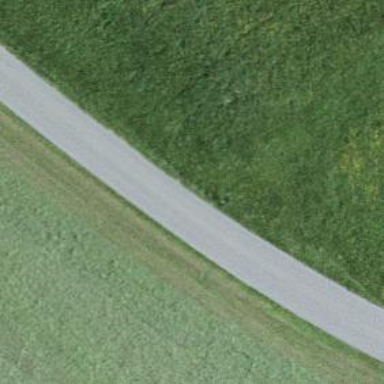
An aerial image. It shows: Unclassified road with asphalt surface.